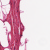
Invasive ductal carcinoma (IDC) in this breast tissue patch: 0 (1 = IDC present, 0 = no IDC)